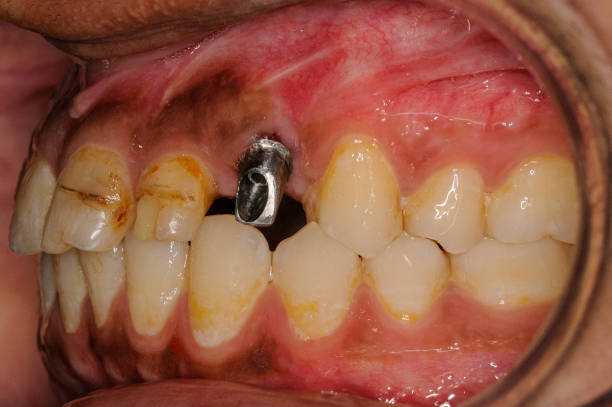
Condition: Gingivitis